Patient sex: M
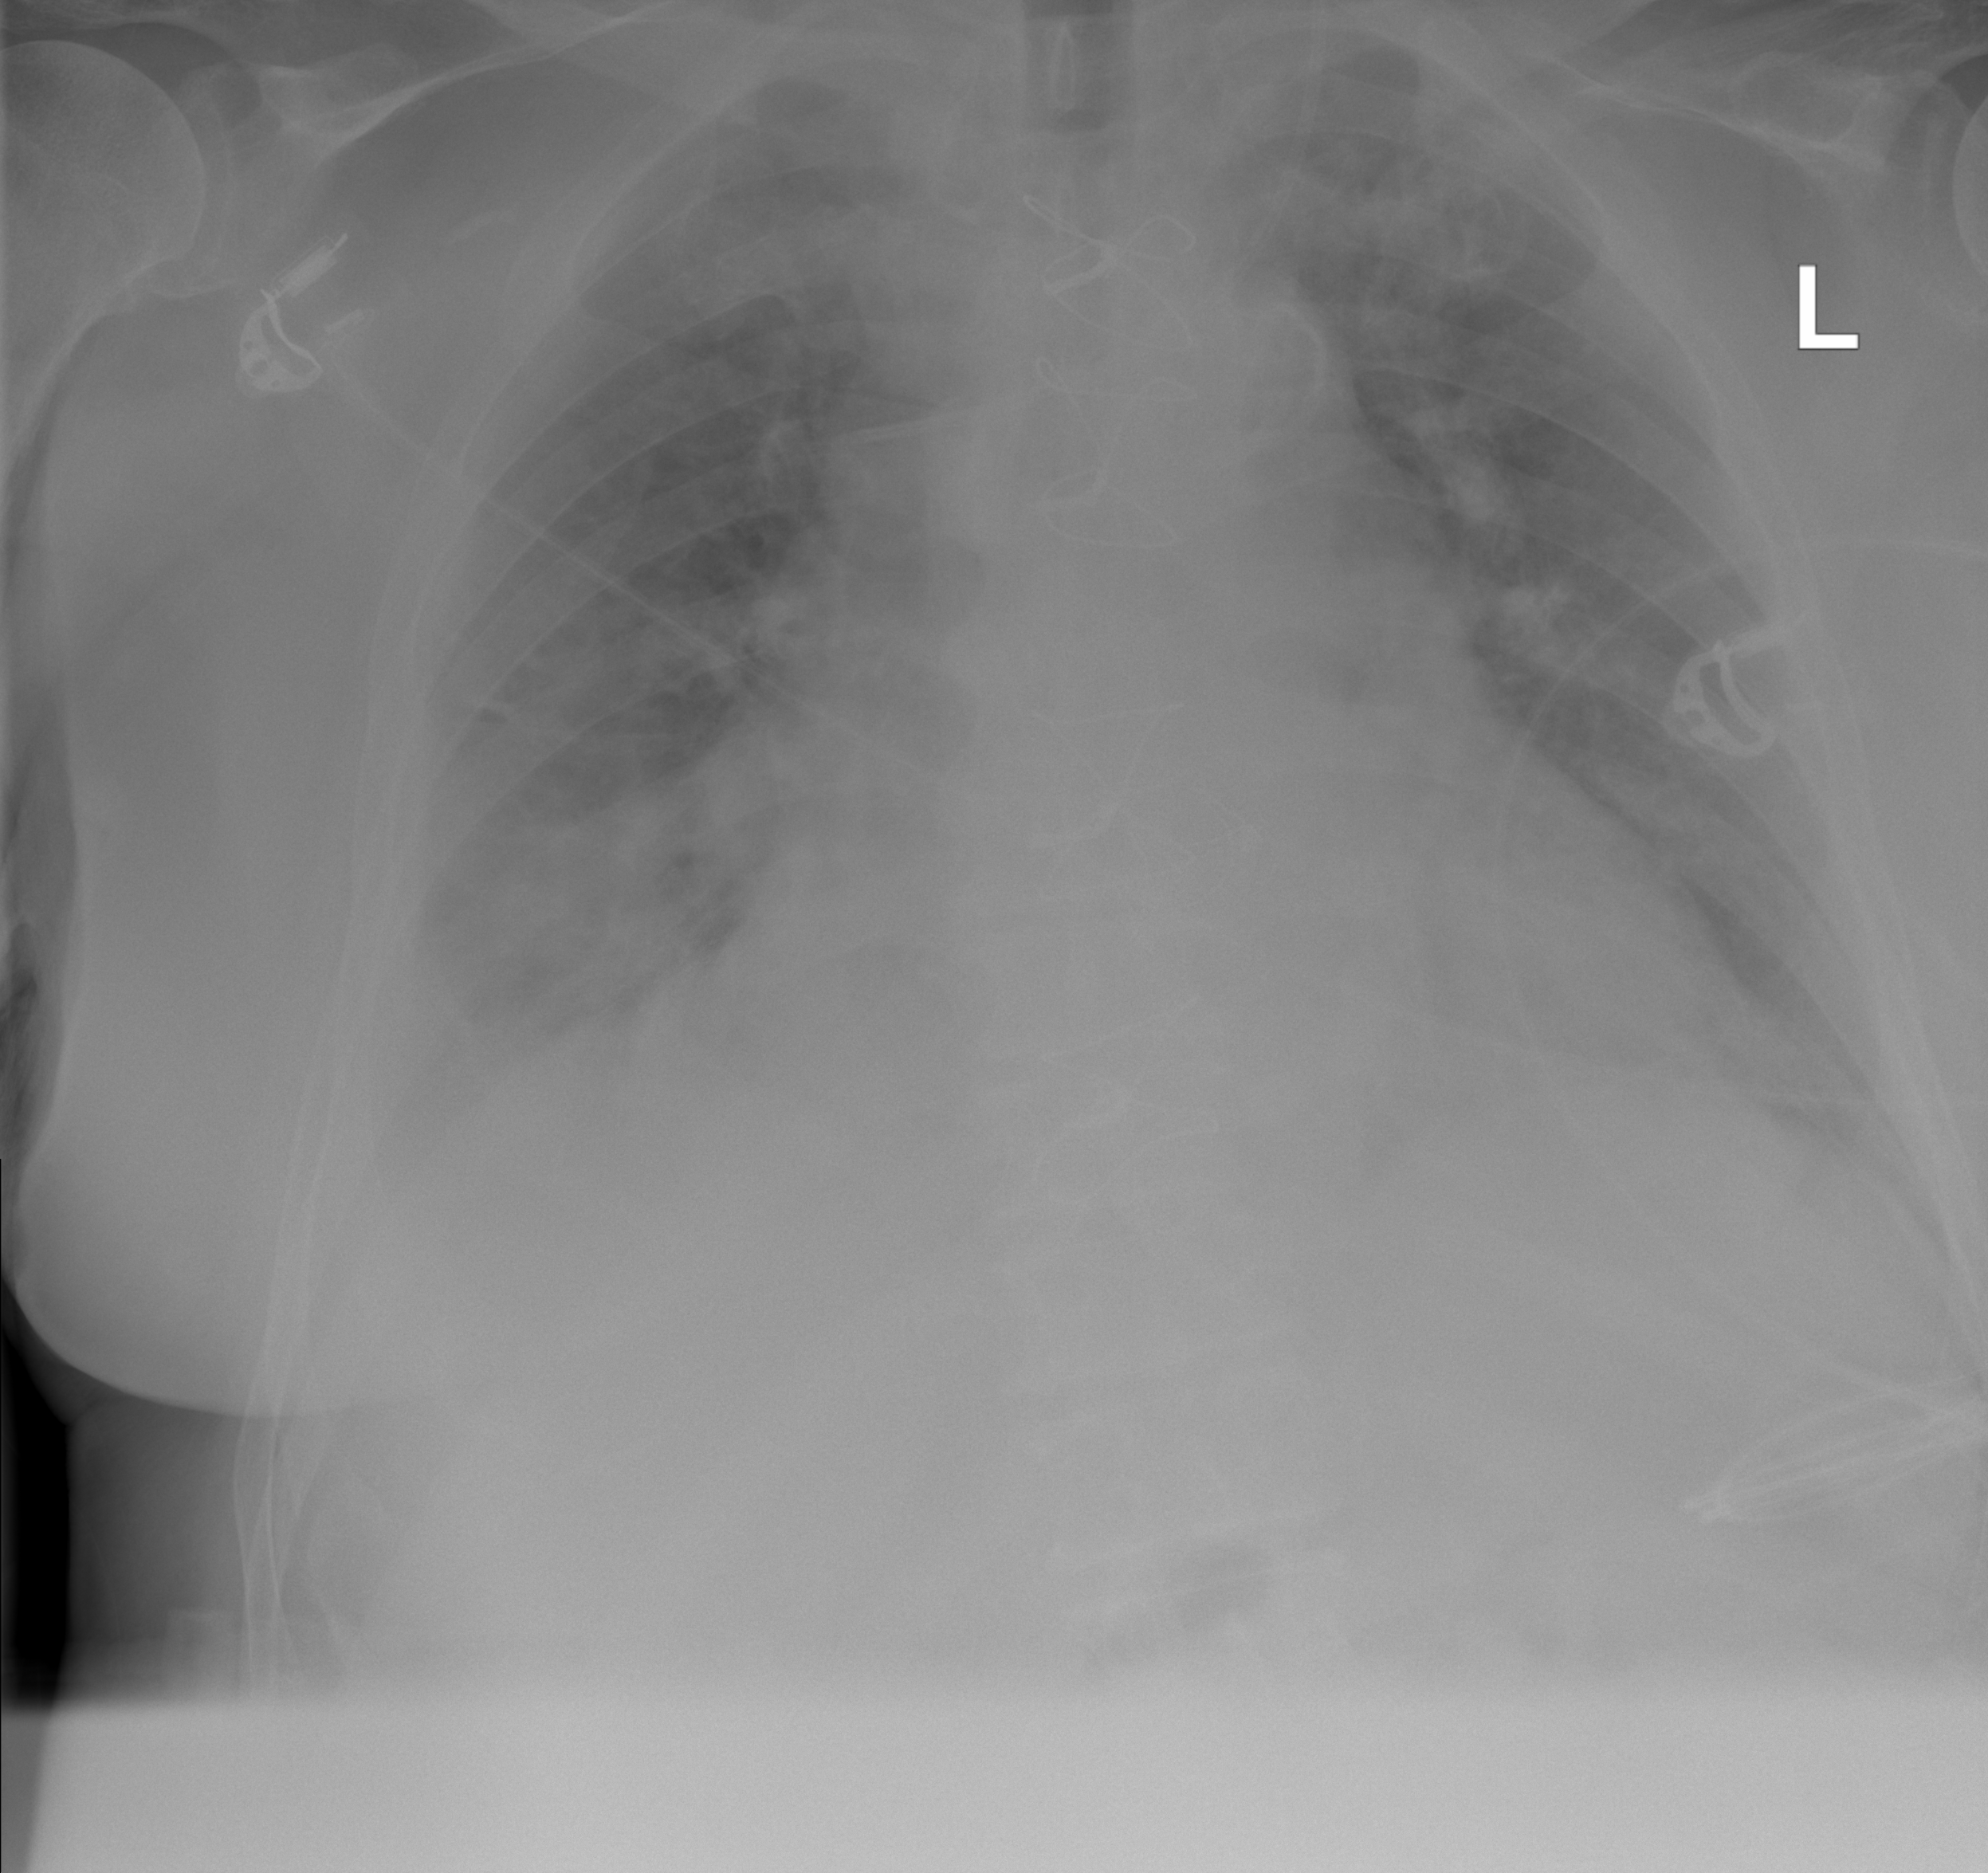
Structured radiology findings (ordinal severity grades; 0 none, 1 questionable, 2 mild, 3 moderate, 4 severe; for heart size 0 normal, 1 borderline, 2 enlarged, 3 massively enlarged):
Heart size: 2
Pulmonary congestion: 2
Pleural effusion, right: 2
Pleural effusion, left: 0
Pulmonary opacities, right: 2
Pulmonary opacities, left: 2
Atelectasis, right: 2
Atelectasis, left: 0